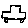
Label: car